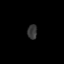
Tissue: skin
Cell type: Others
Senescence score: 0.688
Nuclear area (px): 137
Mean DAPI intensity: 53.898